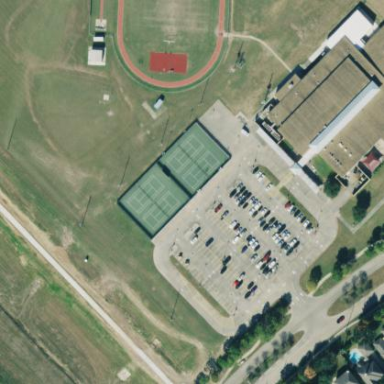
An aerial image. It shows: Tennis court with asphalt surface.